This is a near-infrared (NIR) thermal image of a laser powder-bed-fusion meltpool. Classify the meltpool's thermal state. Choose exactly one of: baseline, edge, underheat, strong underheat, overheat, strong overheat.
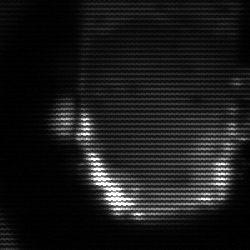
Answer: baseline